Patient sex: M
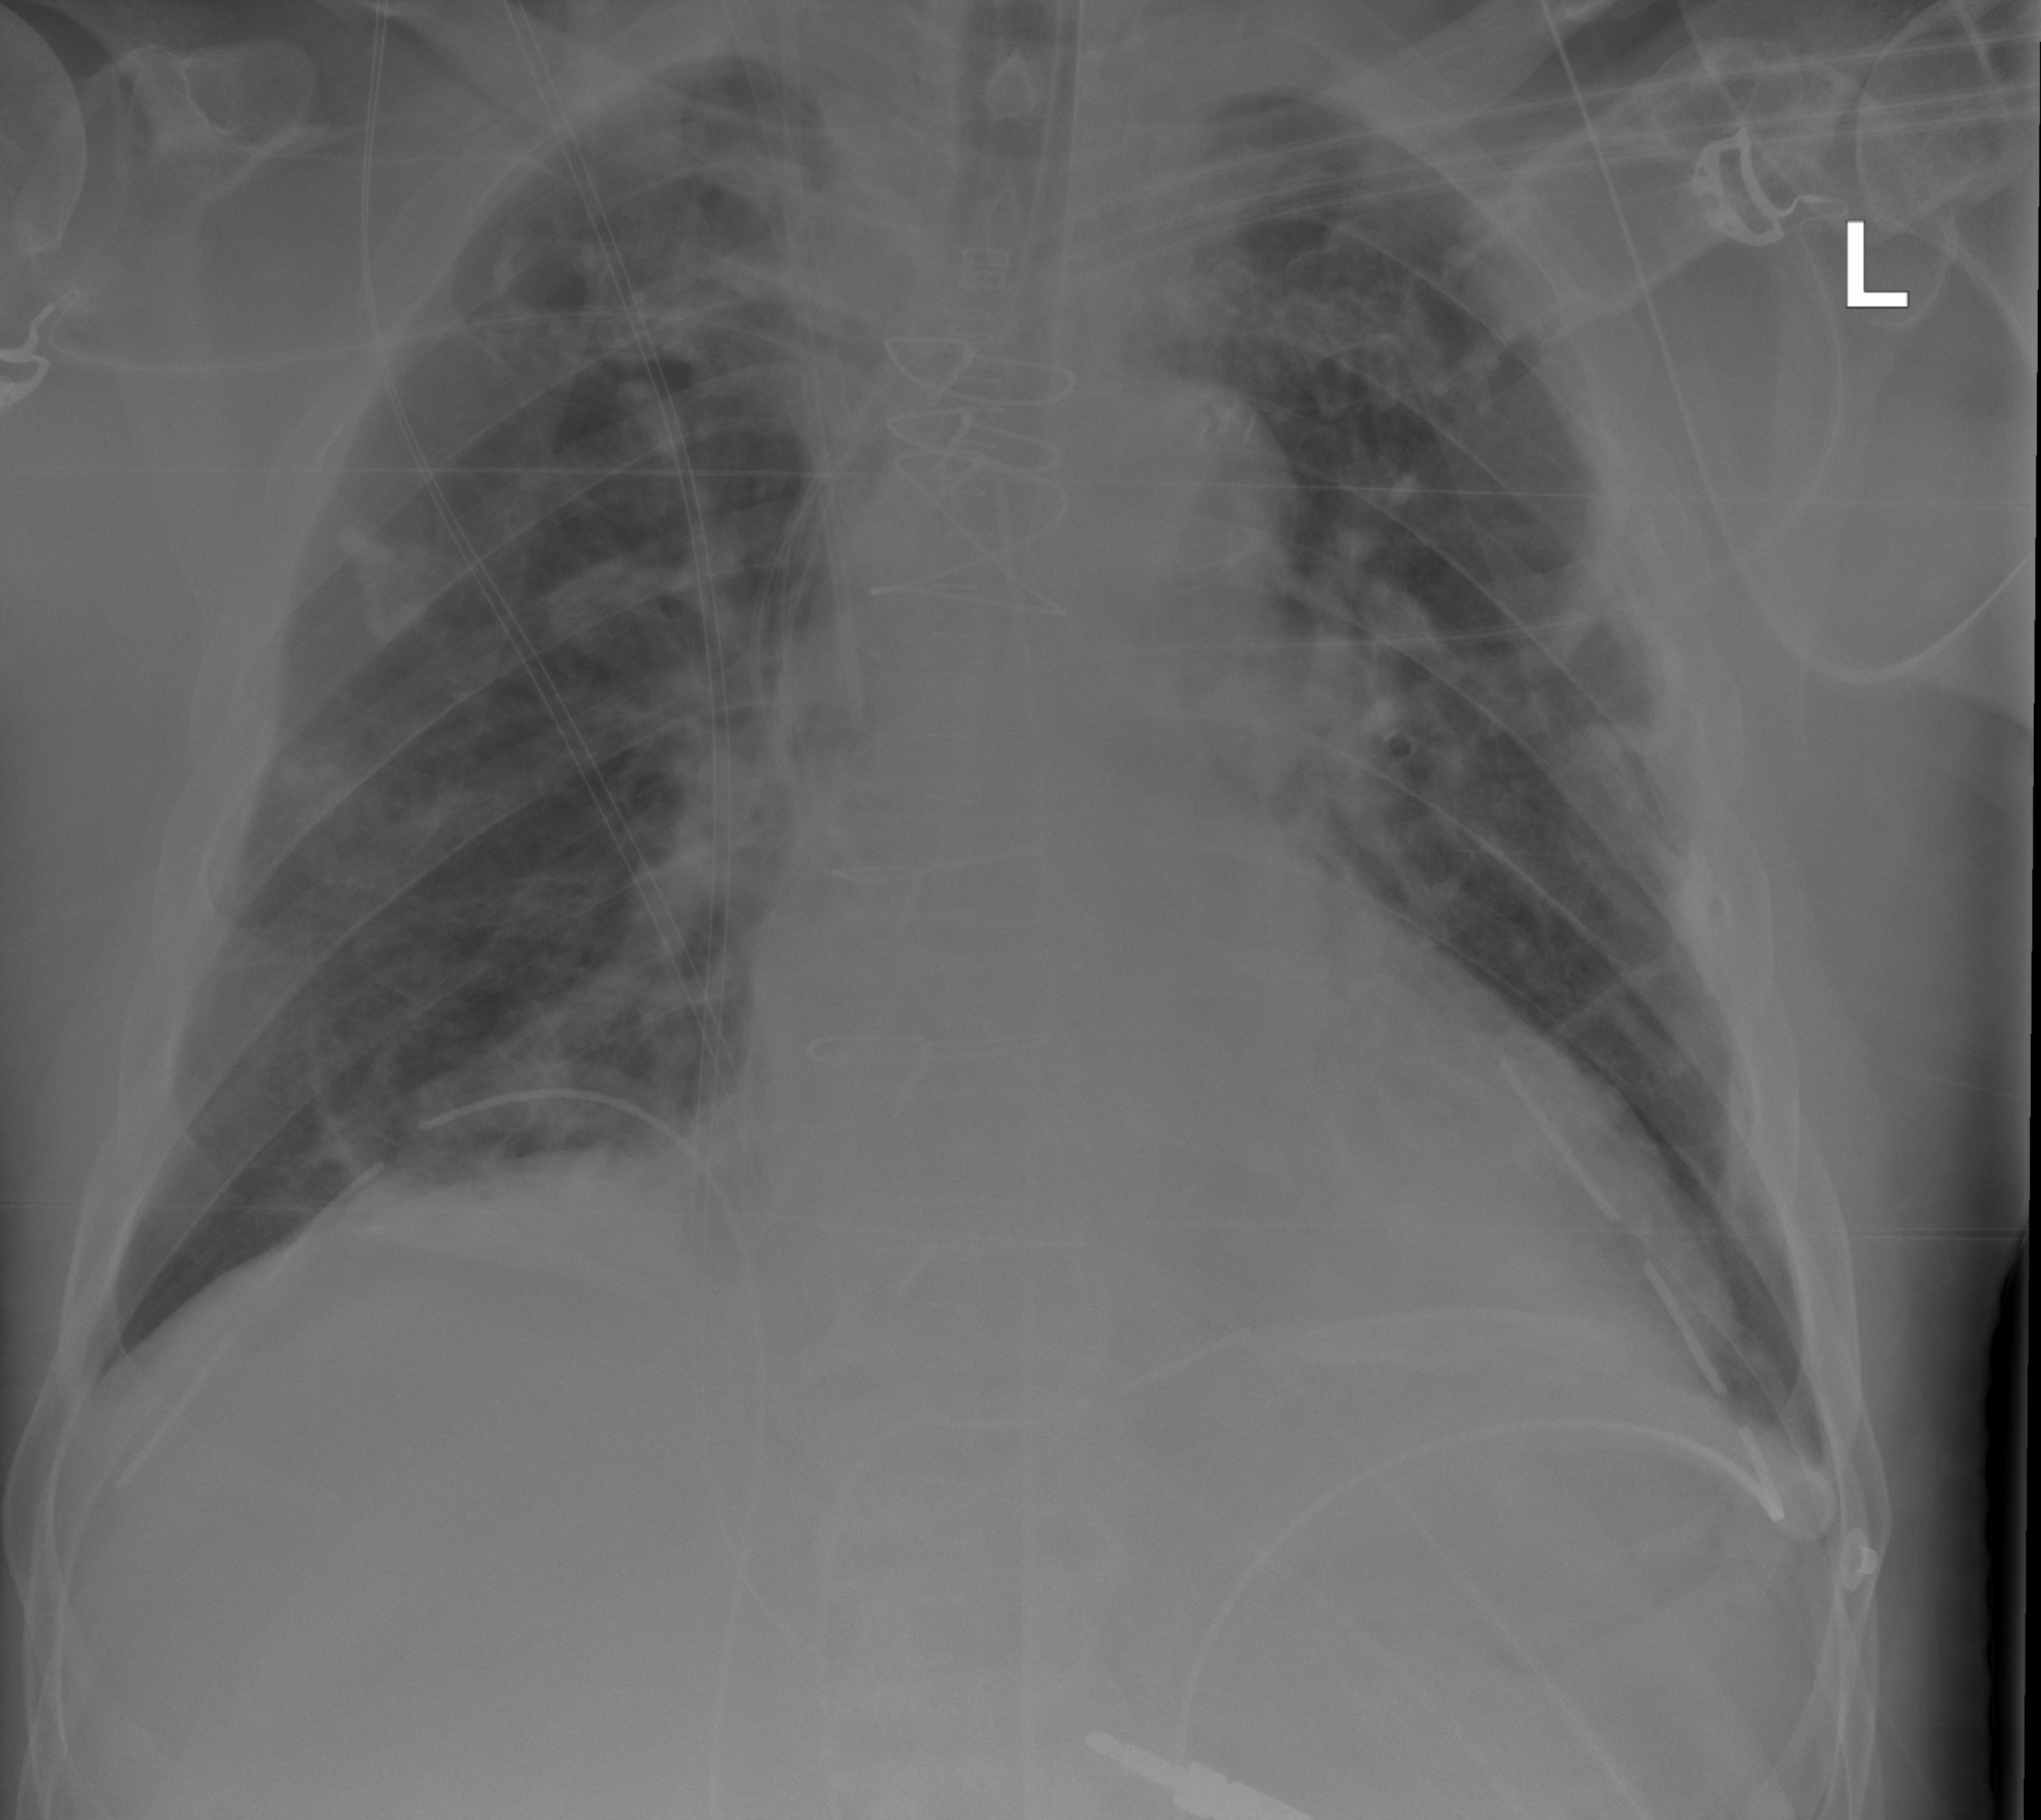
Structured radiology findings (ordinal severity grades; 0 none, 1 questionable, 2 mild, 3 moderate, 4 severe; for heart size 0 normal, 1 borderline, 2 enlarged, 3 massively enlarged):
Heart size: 2
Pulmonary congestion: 0
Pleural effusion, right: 0
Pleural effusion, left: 0
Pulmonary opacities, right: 0
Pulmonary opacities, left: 0
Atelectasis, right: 2
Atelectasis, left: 0